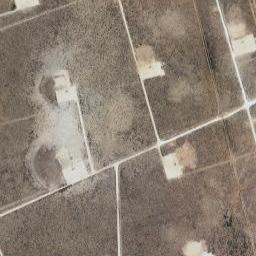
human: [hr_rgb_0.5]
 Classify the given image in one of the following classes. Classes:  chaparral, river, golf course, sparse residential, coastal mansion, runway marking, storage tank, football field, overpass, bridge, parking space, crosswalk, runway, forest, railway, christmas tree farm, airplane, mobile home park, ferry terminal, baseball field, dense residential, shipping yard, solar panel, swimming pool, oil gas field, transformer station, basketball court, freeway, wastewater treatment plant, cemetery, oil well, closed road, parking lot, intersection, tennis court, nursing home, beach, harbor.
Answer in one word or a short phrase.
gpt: oil gas field